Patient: sex M, age 71
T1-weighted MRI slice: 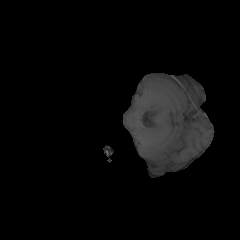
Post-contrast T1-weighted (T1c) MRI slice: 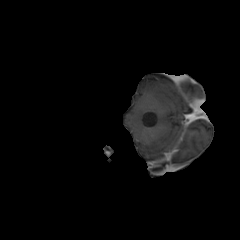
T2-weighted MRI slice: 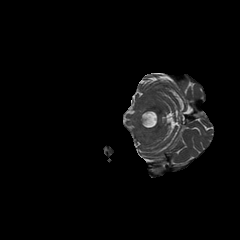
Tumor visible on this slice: no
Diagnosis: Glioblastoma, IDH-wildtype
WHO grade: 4